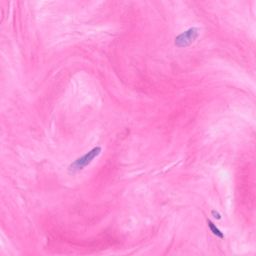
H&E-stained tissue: Breast